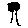
Label: tree